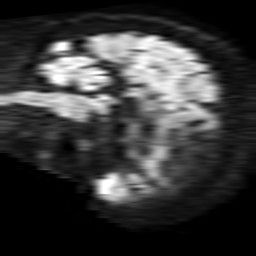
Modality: TRACE
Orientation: sagittal
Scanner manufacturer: philips
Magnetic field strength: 1.5 T
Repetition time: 3.395 s
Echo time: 0.06922 s